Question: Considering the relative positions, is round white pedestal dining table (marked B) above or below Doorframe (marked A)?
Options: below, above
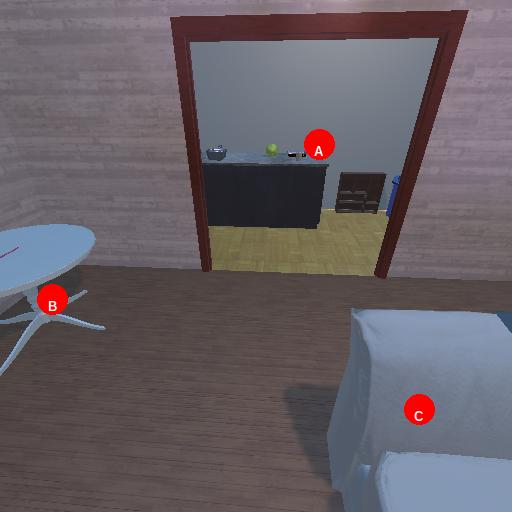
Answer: below